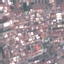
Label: Residential